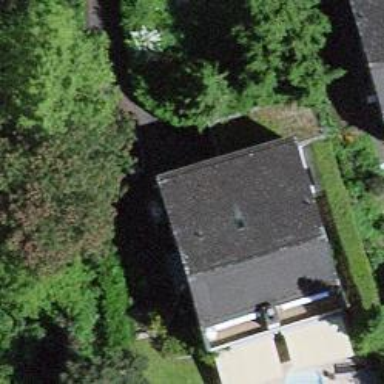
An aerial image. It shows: Simple and straightforward house.